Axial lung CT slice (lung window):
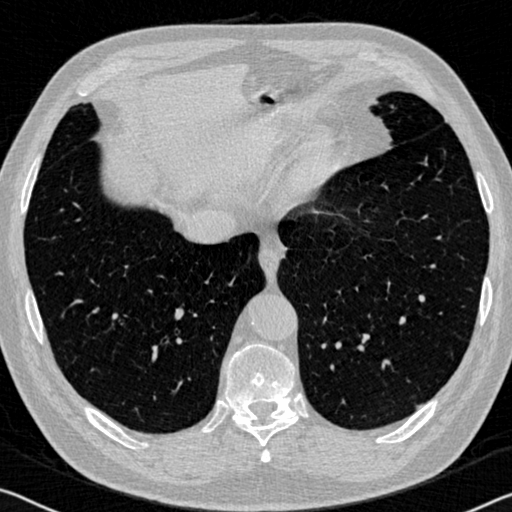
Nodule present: no